Question: I have downloaded the Liferay Portal 6.1
Community Edition bundled with tomcat. Then i have downloaded the SDK for liferay. Following the steps given in this <URL> to configure eclipse with liferay when i reach at the step 4 i got the following error.
All the related <URL> are specific to ubuntu. But i am using windows 7 64 bit. I am not getting how to solve this problem. All the files are present then why its showing me this error.
Any help would be appreciated.
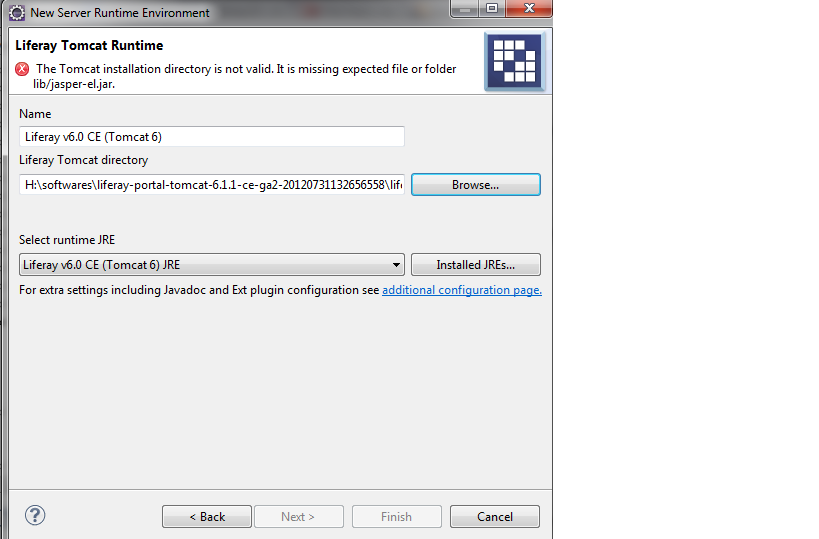
Answer: You appear to be trying to create a 'Liferay v6.0 Tomcat Runtime' and then pointing the directory to a Liferay v6.1 Tomcat runtime (notice the 6.1.1 in the install path). So go back to the previous screen and choose 'Liferay v6.1 Tomcat Runtime' instead. If you don't have v6.1 then you need to make sure you have the latest version of <URL>.